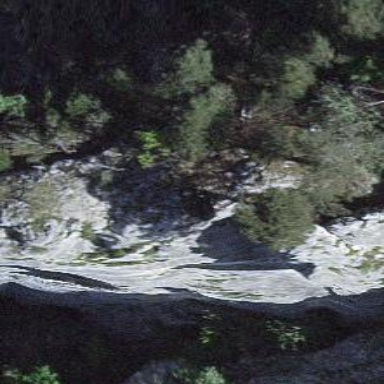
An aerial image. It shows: Cliff in nature.